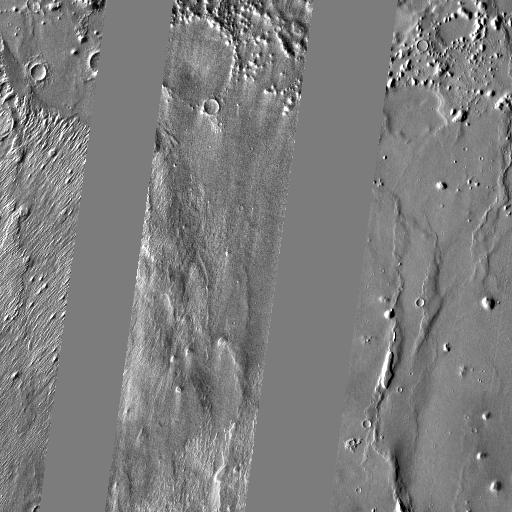
Crater classes present: Background, Other, Buried